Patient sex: M
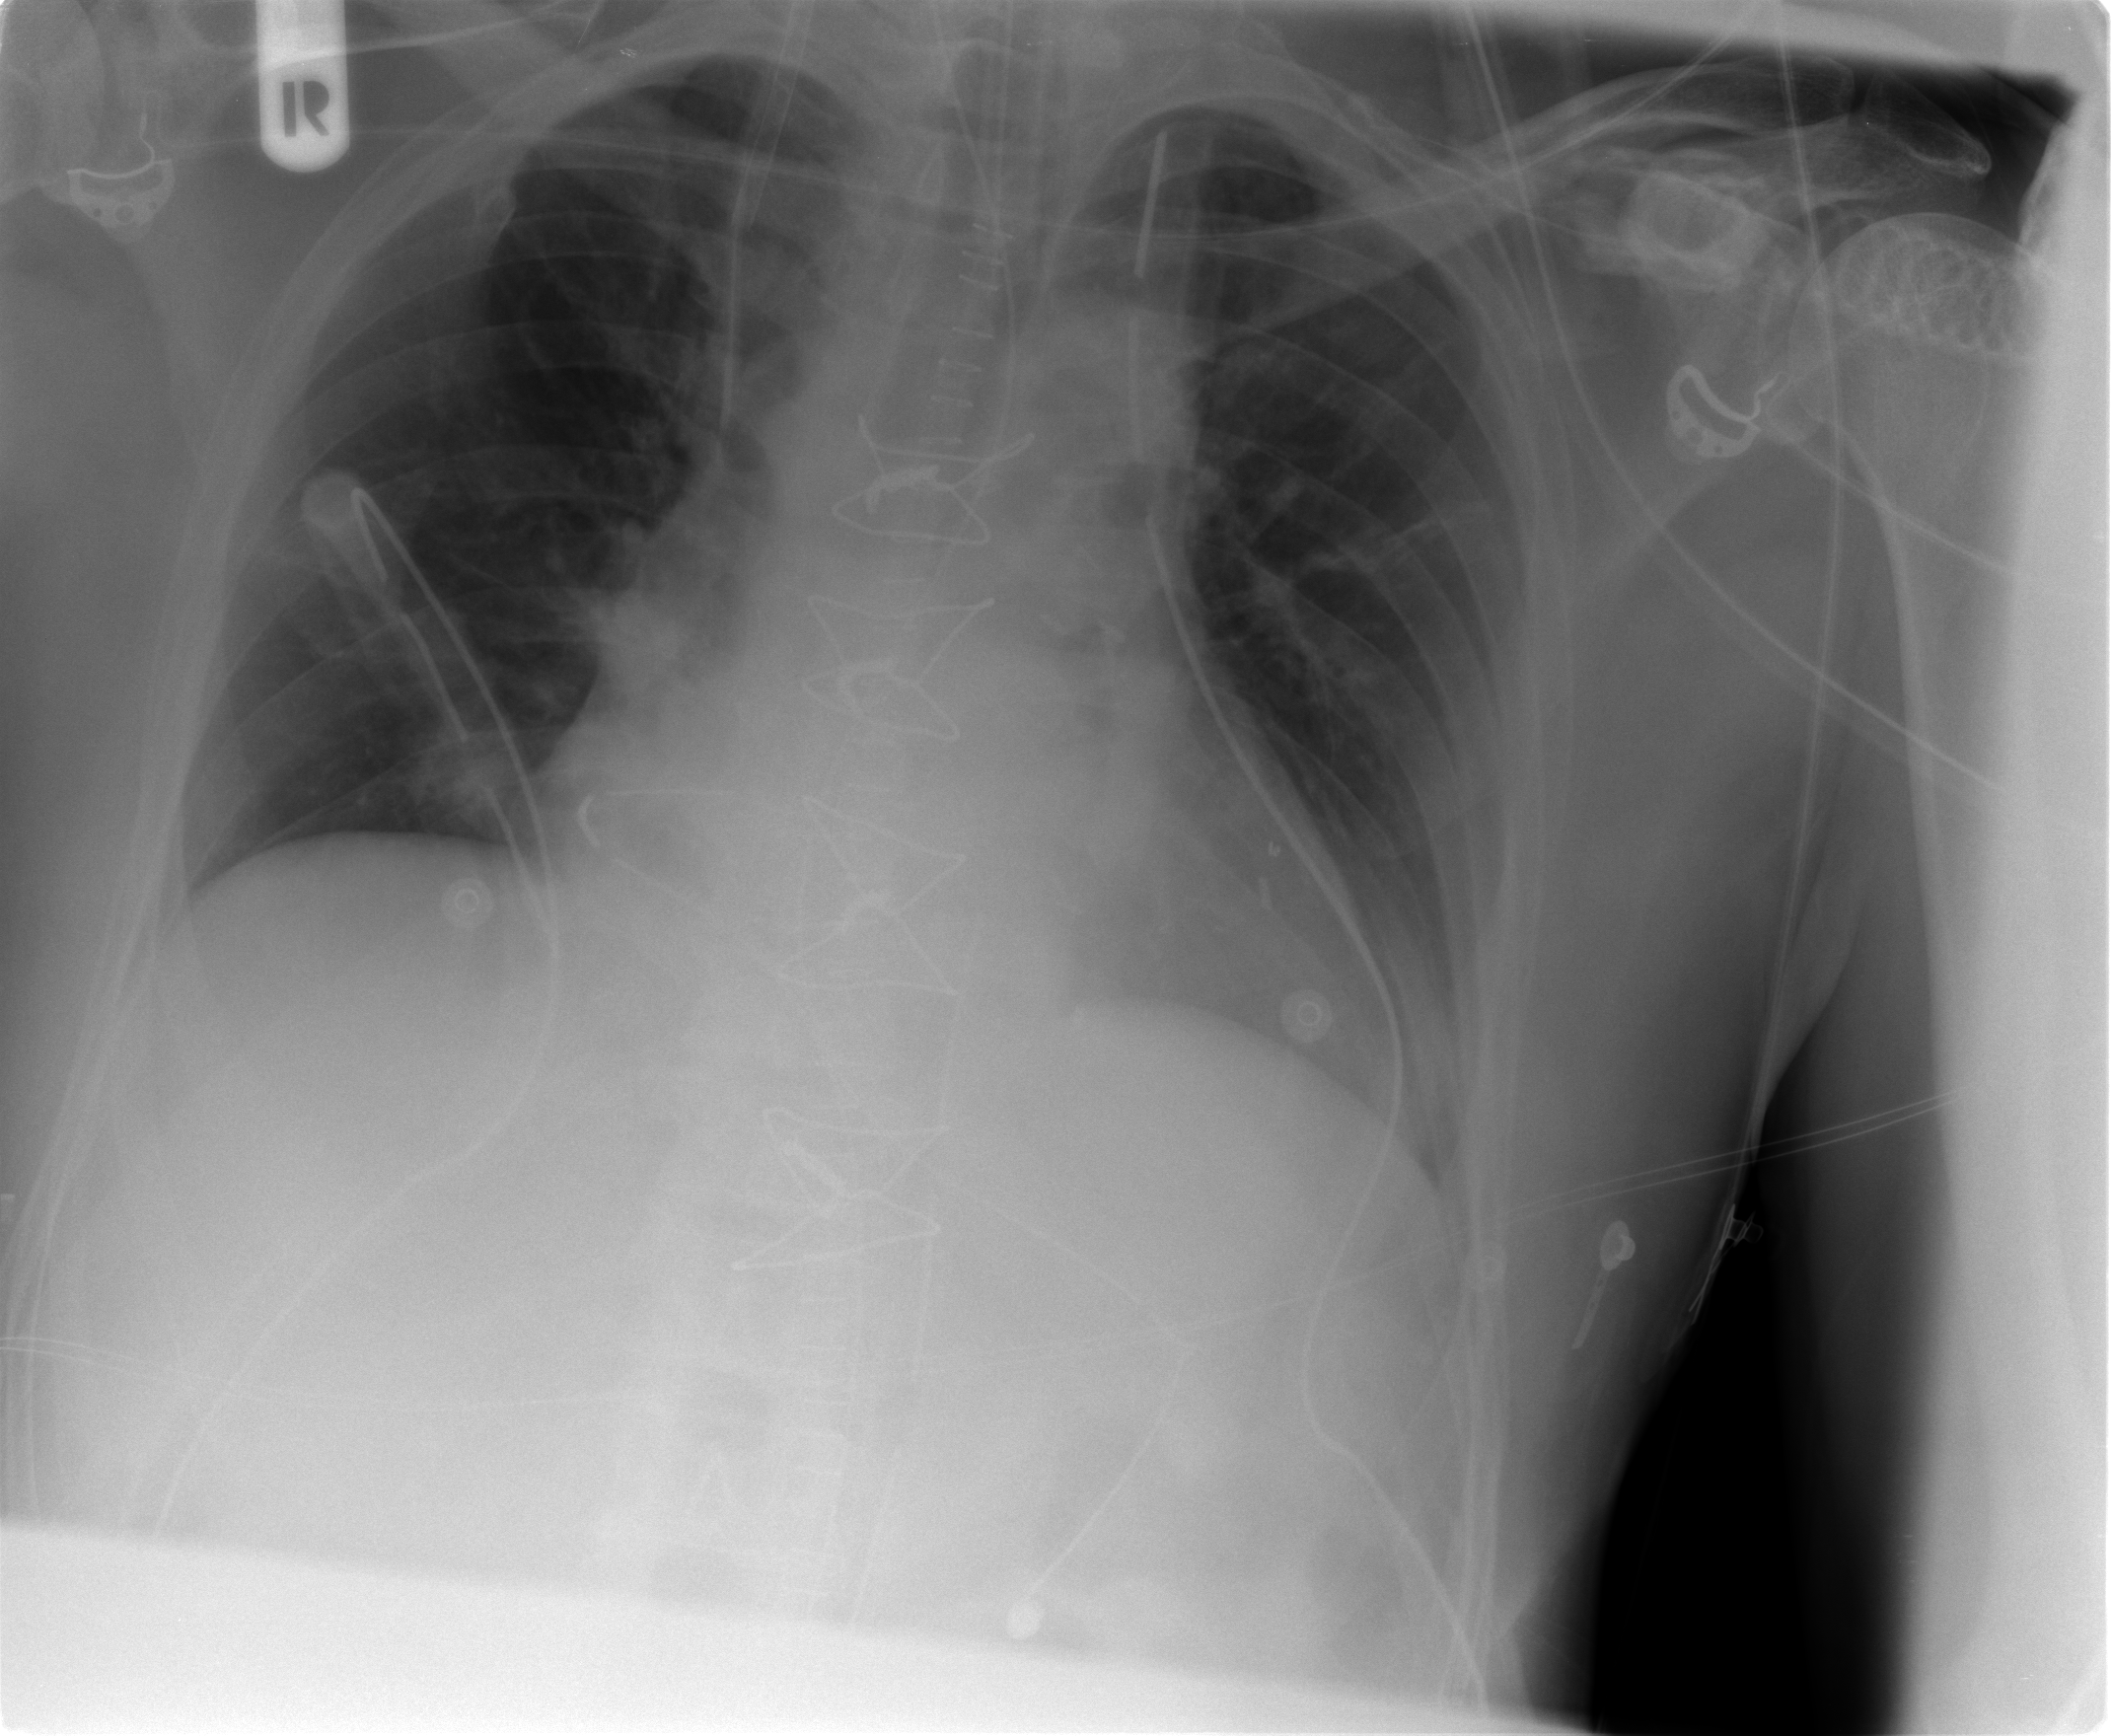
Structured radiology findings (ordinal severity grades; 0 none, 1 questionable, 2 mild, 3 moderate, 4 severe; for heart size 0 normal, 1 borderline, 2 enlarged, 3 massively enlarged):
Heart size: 2
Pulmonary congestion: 1
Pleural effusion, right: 0
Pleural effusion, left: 1
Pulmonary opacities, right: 0
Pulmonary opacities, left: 0
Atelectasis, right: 1
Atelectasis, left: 2